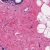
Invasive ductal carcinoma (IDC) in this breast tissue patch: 0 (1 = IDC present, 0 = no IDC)